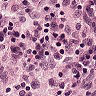
Metastatic tissue present: no